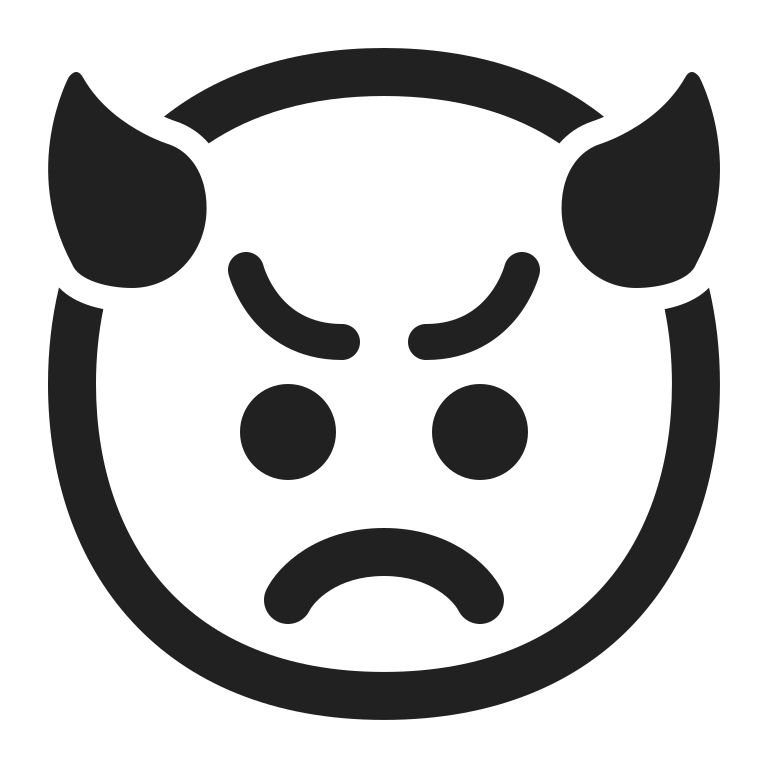
angry face with horns high contrast